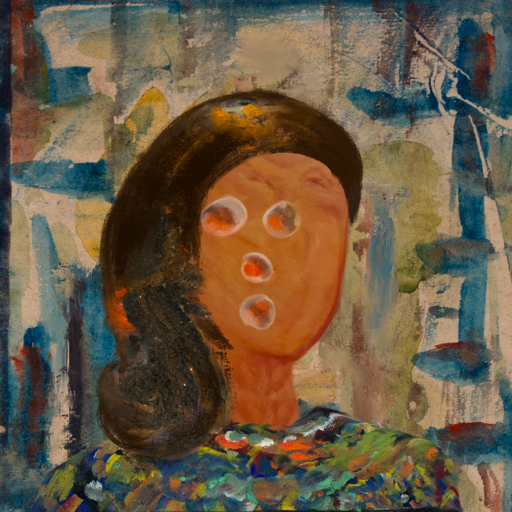
Background: Orphan, Head And Neck Front: Pious_Lady, Face Front: Rupkatha, Bust: An_Impression, Hair Front: Gypsy_Queen, Head Accessory: Blank, Second Necklace: Blank, Necklace: Blank, Baby: Blank